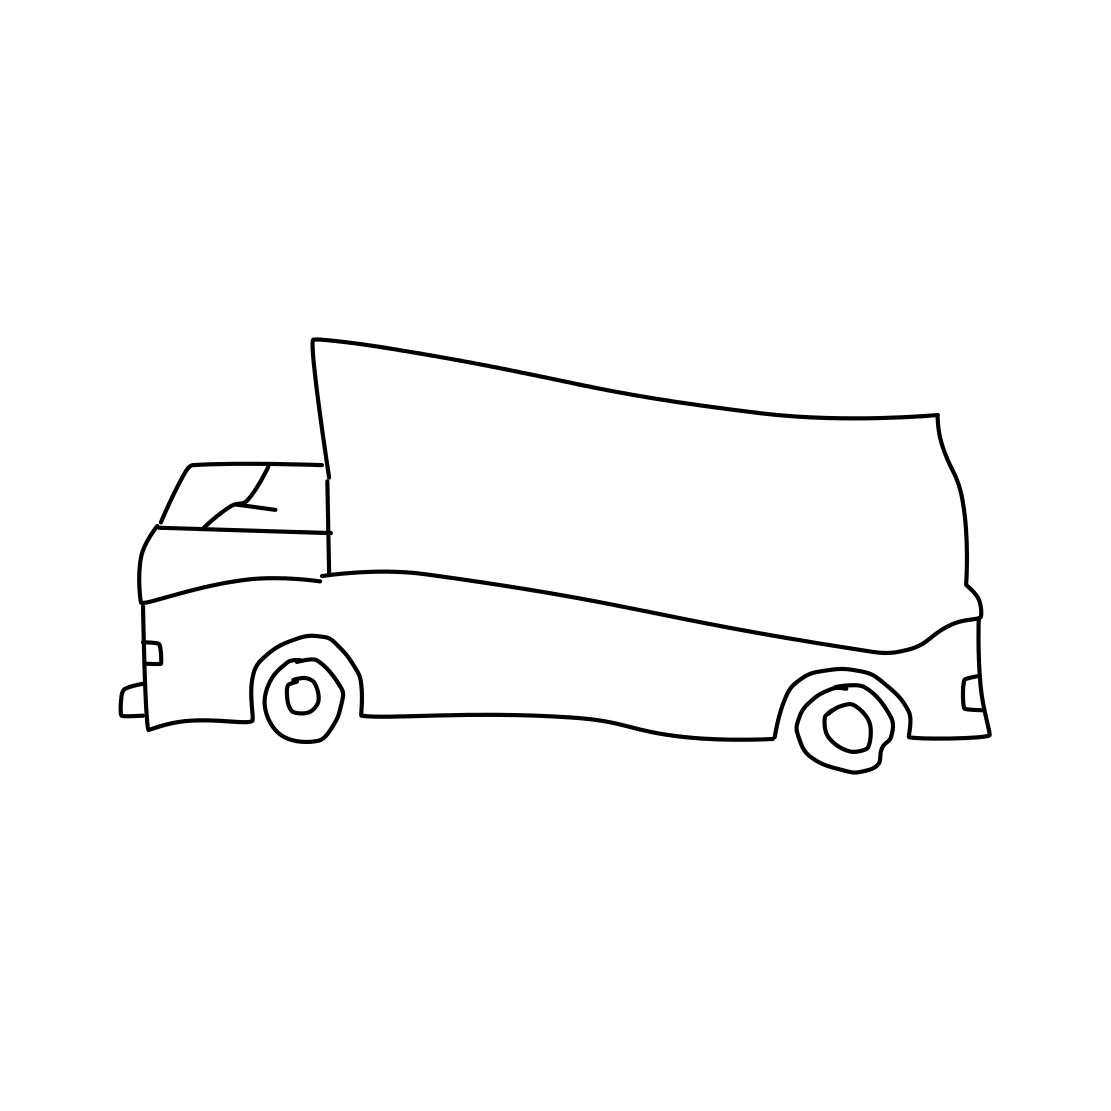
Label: truck